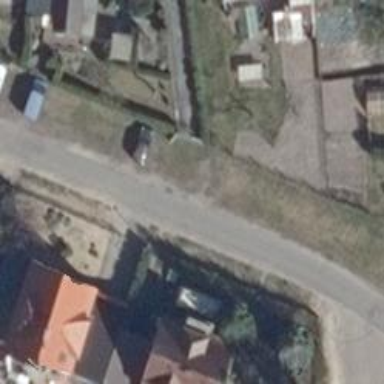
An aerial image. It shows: Residential road with no sidewalk.